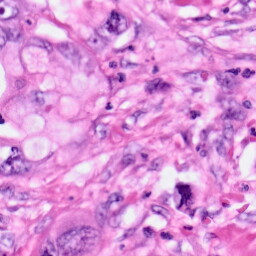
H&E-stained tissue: Pancreatic